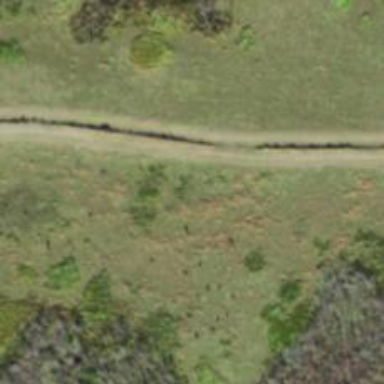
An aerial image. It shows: Abandoned road.